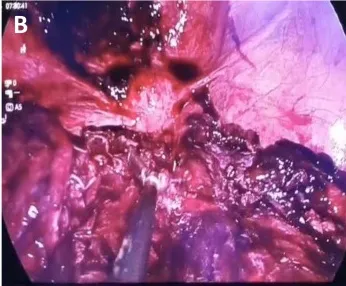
Seen during laparoscopy. (B) The uterus can be seen behind the omental mass, and metastatic nodules can be seen on the abdominal wall.
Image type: medical_photograph (other_medical_photograph)